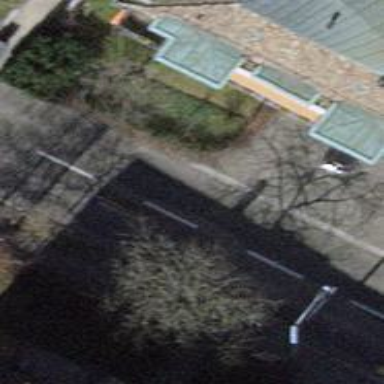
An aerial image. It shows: Hedge barrier.